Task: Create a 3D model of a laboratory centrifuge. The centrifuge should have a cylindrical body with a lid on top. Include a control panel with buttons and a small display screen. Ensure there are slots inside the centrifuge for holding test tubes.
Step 272:
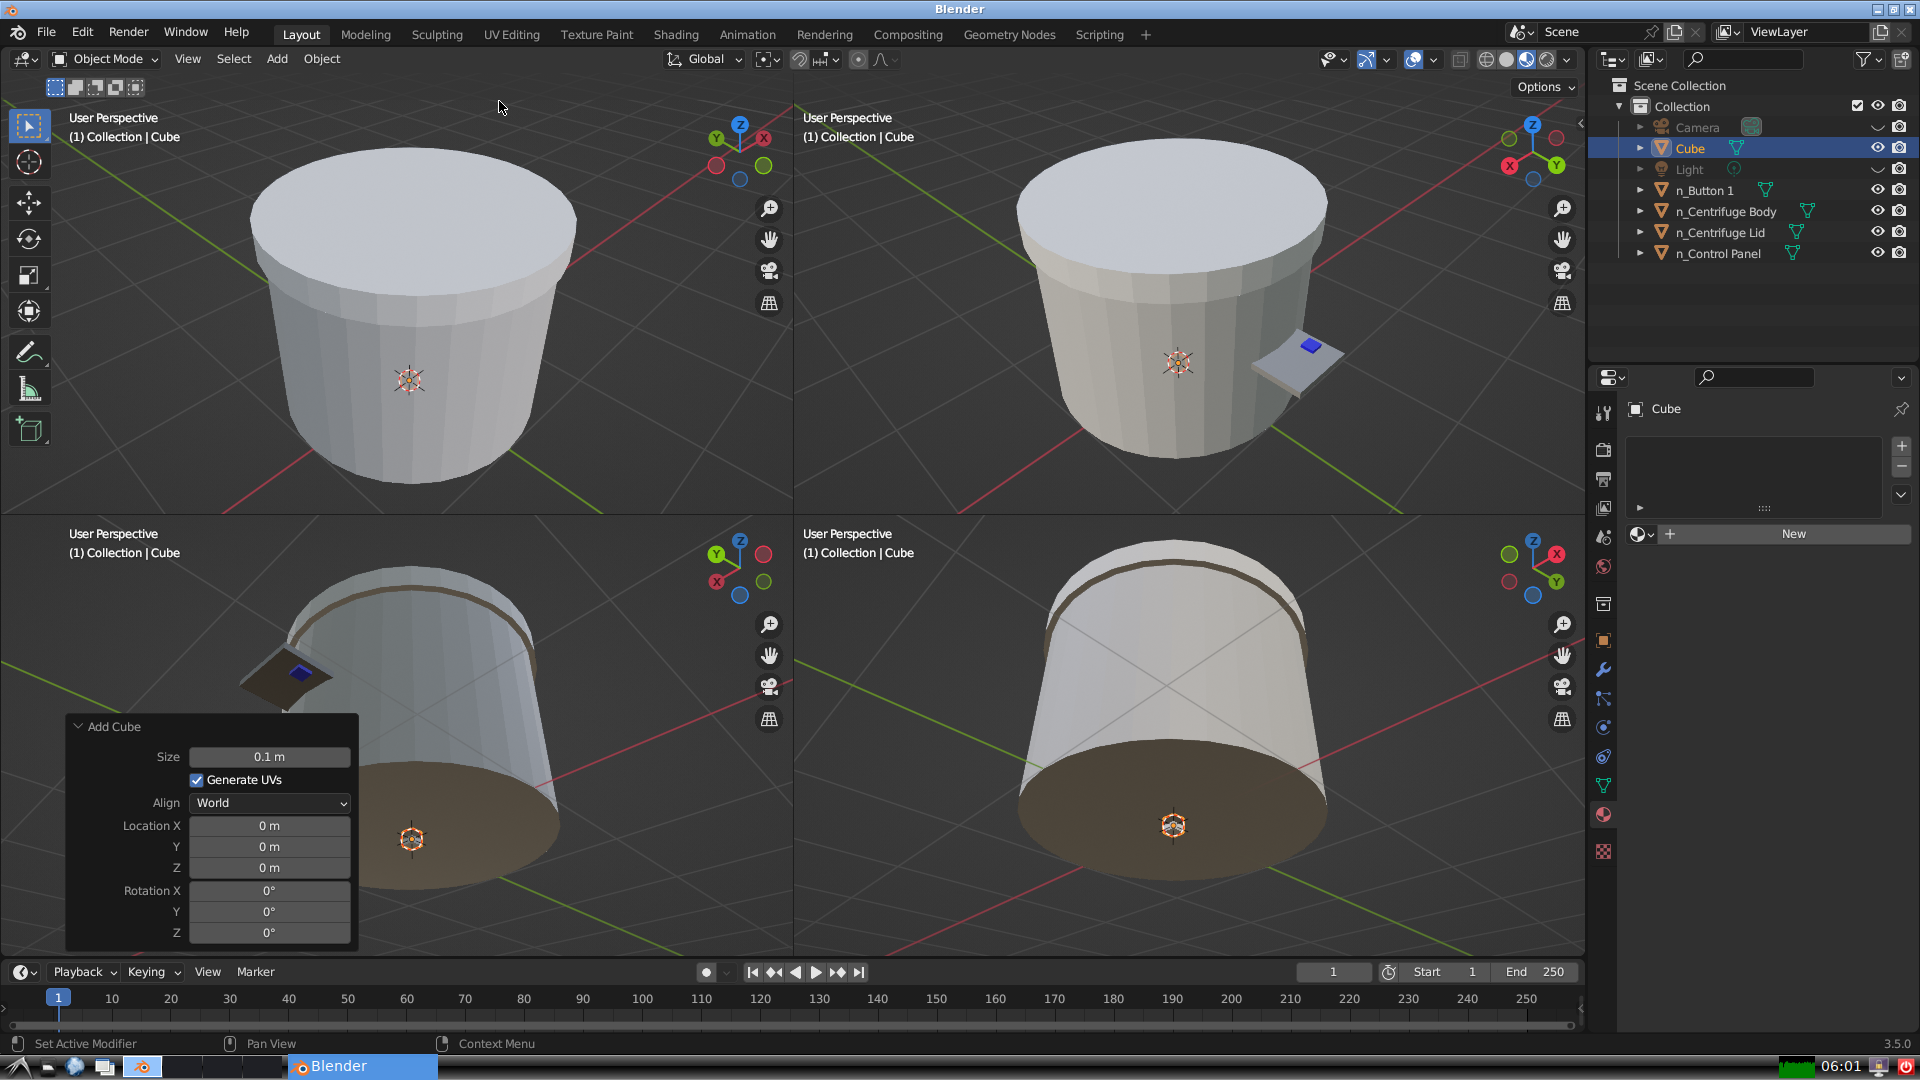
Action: {"mouse_move": [270, 757]}